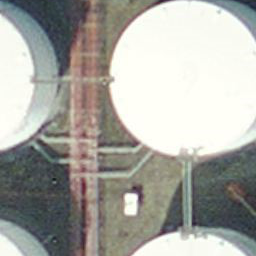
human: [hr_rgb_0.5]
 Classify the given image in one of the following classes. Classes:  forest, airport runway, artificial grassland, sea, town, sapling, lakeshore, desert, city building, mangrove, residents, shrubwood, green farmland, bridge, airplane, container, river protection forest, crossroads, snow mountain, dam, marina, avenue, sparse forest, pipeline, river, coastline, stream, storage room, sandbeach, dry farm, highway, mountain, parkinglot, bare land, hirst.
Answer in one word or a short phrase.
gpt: storage room